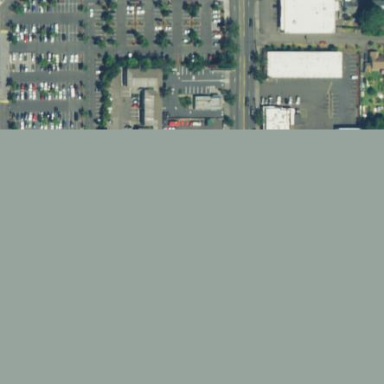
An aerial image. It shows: Parking area.